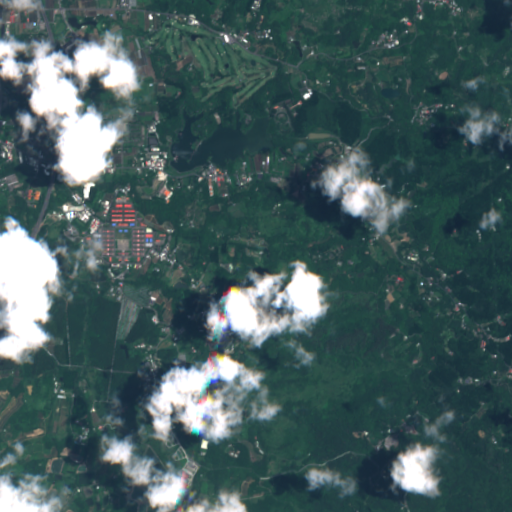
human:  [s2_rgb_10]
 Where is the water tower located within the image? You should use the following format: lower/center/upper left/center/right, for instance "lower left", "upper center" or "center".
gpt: The water tower is located in the upper left of the image.
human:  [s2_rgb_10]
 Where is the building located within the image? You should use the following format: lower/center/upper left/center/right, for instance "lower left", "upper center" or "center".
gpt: There is no building in the image.